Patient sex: M
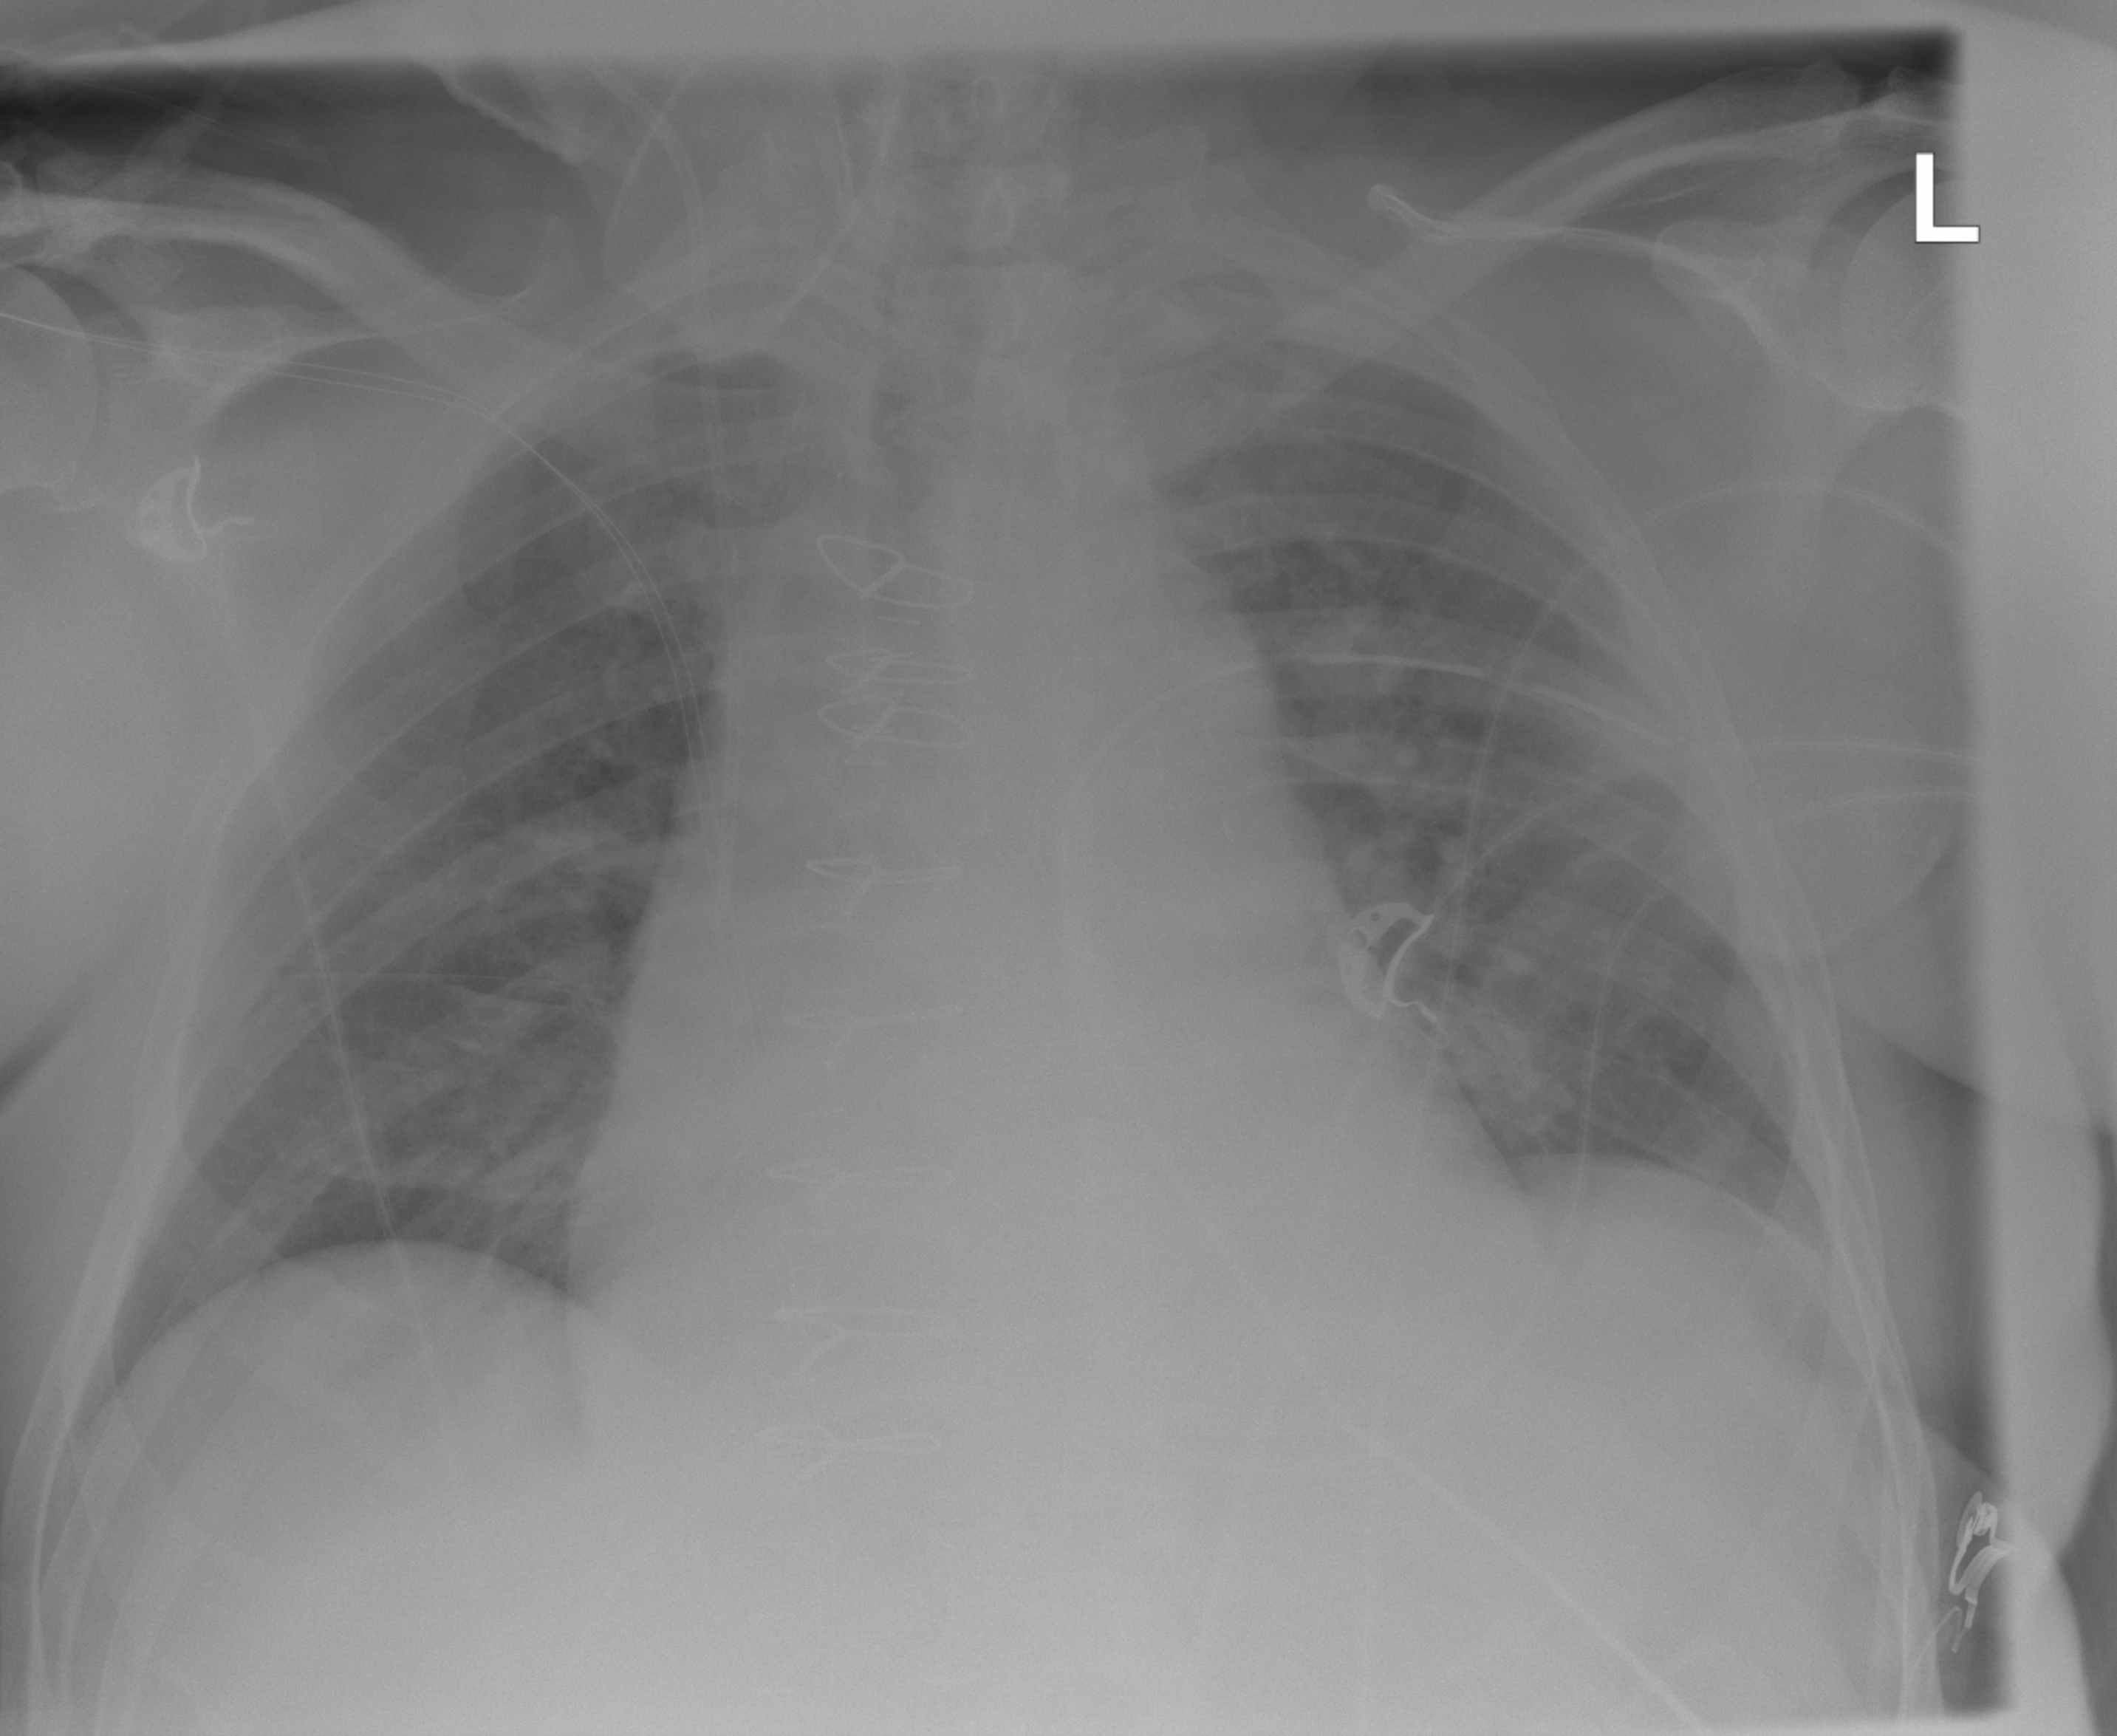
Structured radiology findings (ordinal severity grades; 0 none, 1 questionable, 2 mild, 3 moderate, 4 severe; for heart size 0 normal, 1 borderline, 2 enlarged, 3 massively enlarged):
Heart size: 2
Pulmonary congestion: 0
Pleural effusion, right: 0
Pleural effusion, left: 2
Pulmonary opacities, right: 0
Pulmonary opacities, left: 1
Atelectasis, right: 0
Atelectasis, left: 1